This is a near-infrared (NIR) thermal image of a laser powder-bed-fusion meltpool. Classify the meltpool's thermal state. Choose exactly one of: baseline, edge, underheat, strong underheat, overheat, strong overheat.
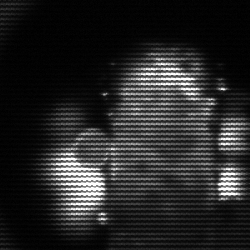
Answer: strong underheat